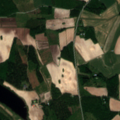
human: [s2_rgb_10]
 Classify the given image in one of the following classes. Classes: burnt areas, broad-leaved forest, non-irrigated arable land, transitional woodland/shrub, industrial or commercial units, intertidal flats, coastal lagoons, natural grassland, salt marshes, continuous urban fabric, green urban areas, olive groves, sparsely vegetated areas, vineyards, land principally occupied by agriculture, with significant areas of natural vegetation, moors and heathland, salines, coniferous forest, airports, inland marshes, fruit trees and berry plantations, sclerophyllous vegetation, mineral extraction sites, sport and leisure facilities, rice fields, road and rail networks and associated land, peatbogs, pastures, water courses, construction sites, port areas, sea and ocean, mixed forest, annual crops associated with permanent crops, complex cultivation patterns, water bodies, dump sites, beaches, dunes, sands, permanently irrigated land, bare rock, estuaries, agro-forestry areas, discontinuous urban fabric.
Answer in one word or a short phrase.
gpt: non-irrigated arable land, land principally occupied by agriculture, with significant areas of natural vegetation, coniferous forest, mixed forest, transitional woodland/shrub, water bodies